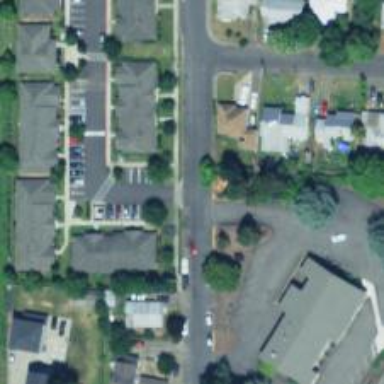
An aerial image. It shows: Residential road with sidewalk on the left side.